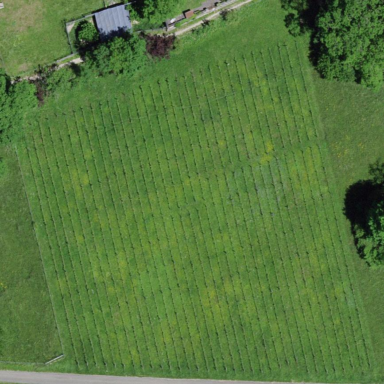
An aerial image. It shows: Vineyard.